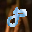
Label: 8